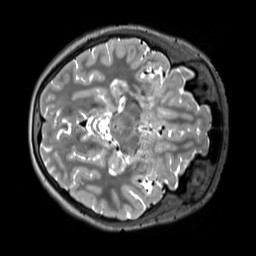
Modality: T2w
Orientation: axial
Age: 14
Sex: female
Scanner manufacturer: siemens
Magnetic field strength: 3 T
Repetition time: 3.2 s
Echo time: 0.408 s